Question: I have this query:
'''
SELECT accounts.id
FROM accounts
LEFT JOIN account_properties ON account_properties.account_id = accounts.id
GROUP BY accounts.id
HAVING COUNT(account_properties.id) = 0
'''
It returns a list of all account IDs whose account does not have any account properties. How can I get the count of all accounts without properties?
'''
SELECT COUNT(accounts.id)
FROM accounts
LEFT JOIN account_properties ON account_properties.account_id = accounts.id
GROUP BY accounts.id
HAVING COUNT(account_properties.id) = 0
'''
This does not work and only returns a list of 1s.

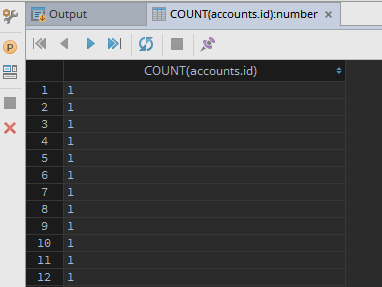
Answer: You'll probably find these queries faster... assuming that id is a unique identifier of an account.
For the ids:
'''
SELECT accounts.id
FROM accounts
LEFT JOIN account_properties ON account_properties.account_id = accounts.id
WHERE account_properties.id IS NULL
'''
For the count of ids:
'''
SELECT COUNT(*)
FROM accounts
LEFT JOIN account_properties ON account_properties.account_id = accounts.id
WHERE account_properties.id IS NULL
'''